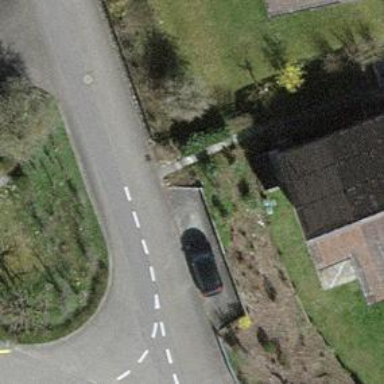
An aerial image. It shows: Residential road with asphalt surface.